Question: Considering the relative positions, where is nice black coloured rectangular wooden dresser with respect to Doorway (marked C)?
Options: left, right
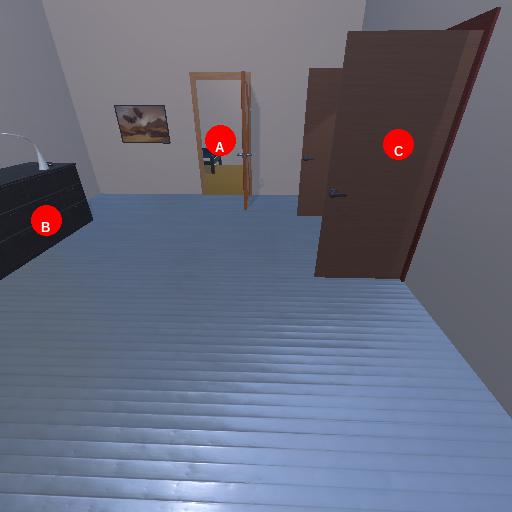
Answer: left